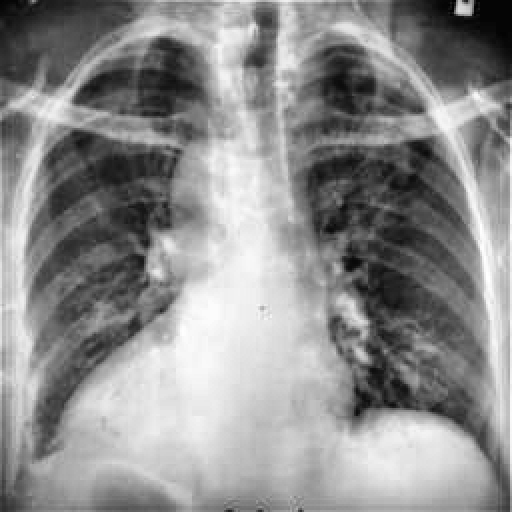
Finding: TUBERCULOSIS